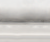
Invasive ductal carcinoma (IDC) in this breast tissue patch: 0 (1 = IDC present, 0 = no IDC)